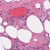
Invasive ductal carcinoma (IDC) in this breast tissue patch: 0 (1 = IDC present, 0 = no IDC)